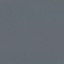
Land use / land cover: SeaLake